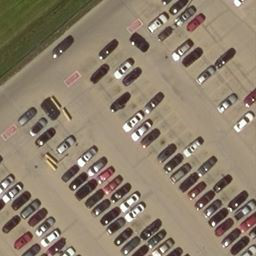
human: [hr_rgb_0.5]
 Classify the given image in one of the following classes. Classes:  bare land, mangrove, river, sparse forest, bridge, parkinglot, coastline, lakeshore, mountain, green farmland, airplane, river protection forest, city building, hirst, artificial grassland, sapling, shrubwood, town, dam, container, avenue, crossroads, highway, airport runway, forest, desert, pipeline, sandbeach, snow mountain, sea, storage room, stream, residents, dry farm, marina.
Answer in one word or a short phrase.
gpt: parkinglot